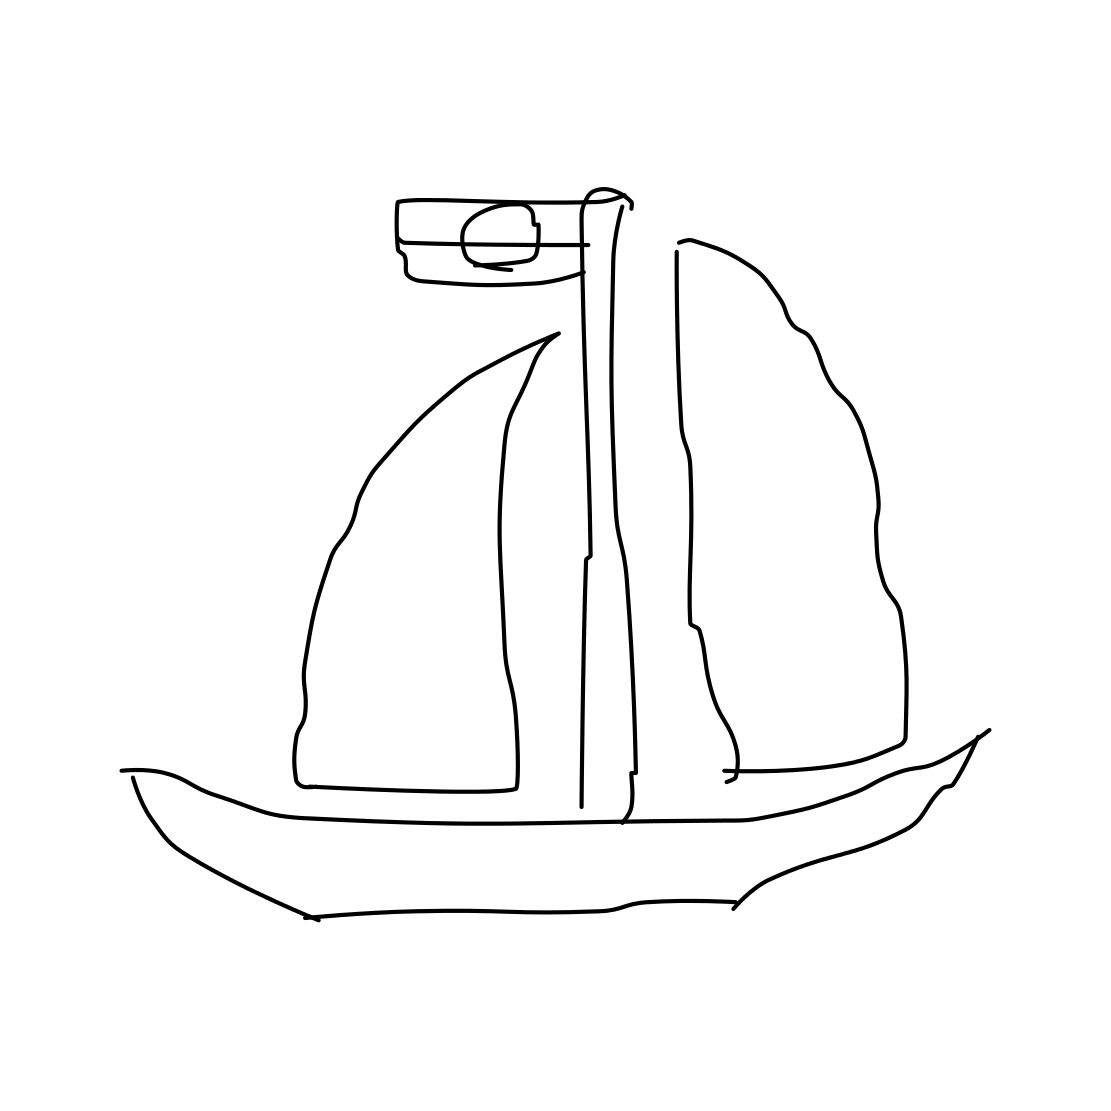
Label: sailboat